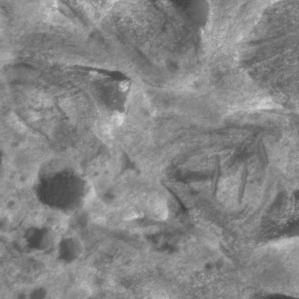
Label: non_frost